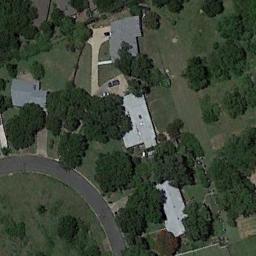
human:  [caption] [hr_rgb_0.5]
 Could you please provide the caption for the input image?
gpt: Many trees are in medium residential area .

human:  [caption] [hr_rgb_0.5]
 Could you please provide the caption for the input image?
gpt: There is a road on the right of the medium-sized house .

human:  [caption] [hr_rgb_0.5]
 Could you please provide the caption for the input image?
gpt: The medium residential area has some houses and lots of trees on the grass and a road goes through the medium residential area .

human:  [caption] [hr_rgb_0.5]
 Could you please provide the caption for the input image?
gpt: The medium residential is on the grass next to some trees and road .

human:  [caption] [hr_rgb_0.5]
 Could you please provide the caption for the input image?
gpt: There are many green trees and some blue buildings on the medium residential area .